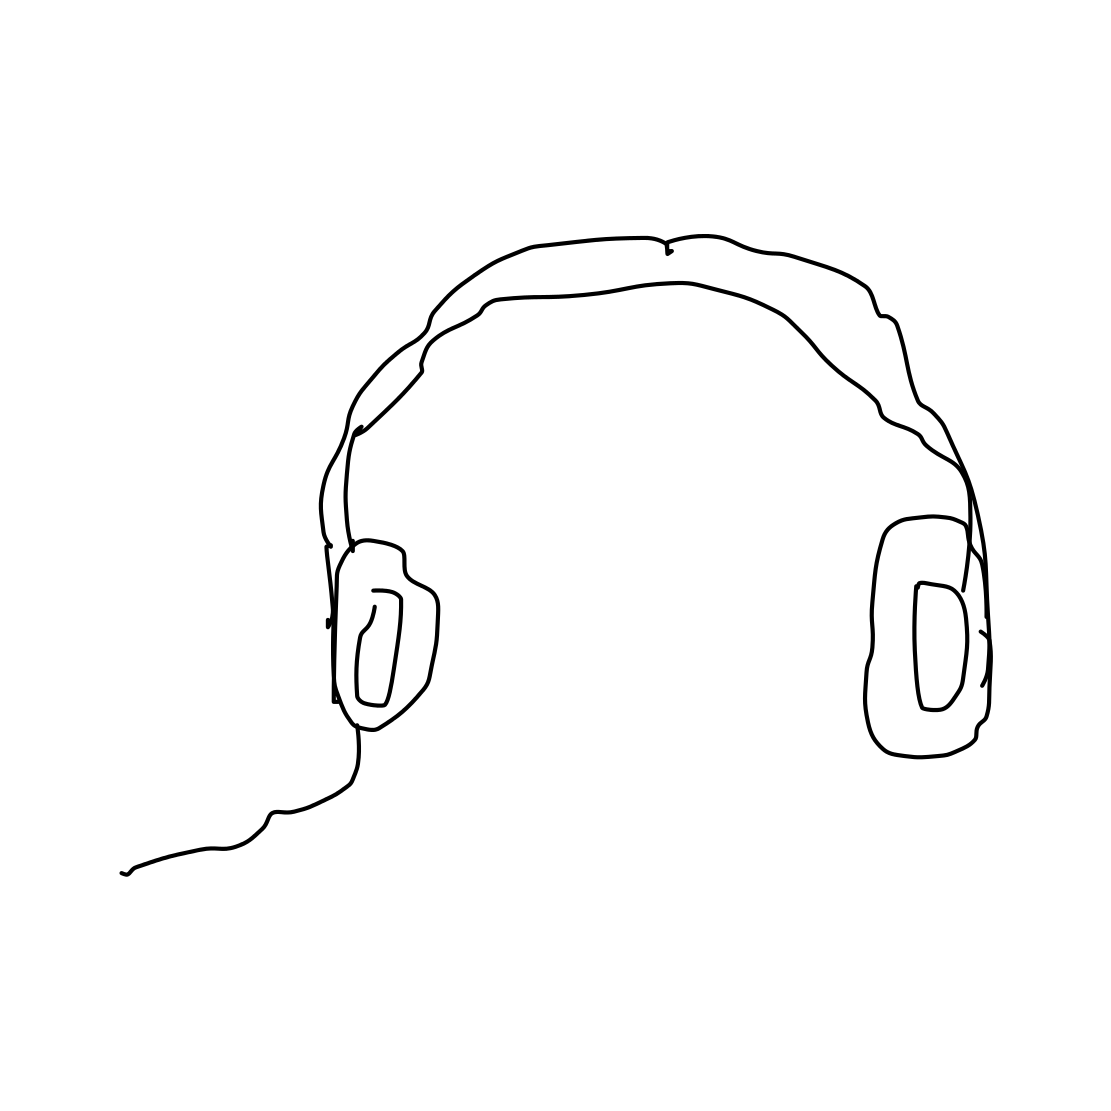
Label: head-phones